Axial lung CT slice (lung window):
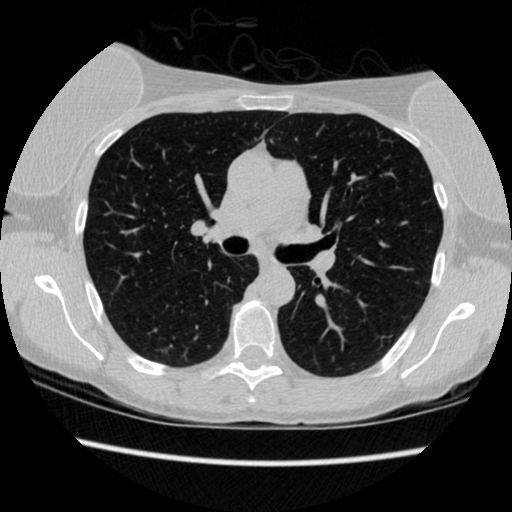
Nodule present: no